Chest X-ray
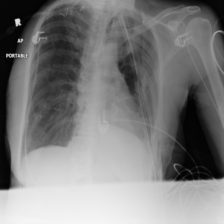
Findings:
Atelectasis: negative
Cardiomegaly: negative
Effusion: negative
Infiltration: negative
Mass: negative
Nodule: positive
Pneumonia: negative
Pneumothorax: positive
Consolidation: negative
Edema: negative
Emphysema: negative
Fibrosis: negative
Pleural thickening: negative
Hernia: negative